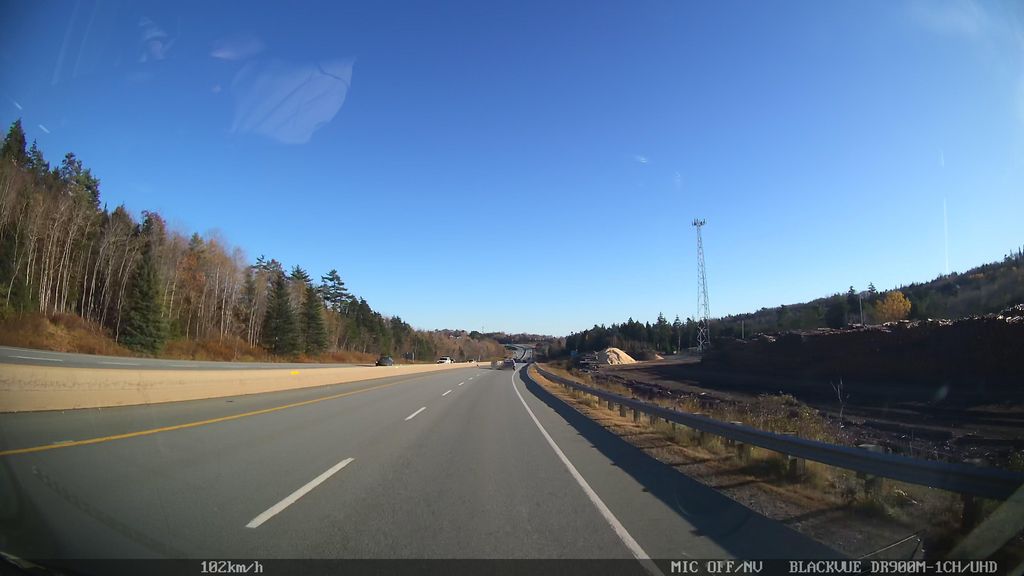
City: halifax